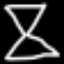
Label: hourglass